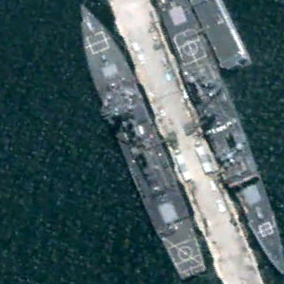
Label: destroyer